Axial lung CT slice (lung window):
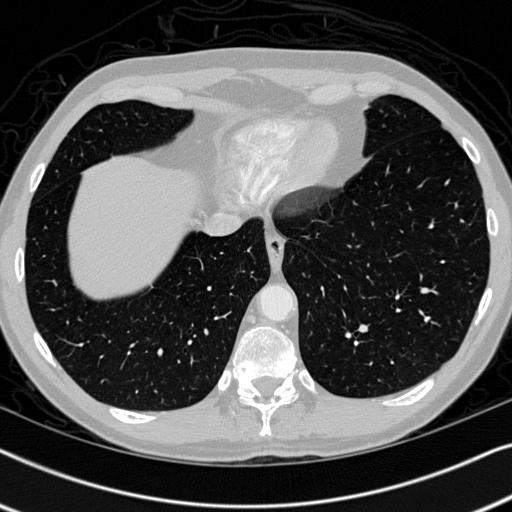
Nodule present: no